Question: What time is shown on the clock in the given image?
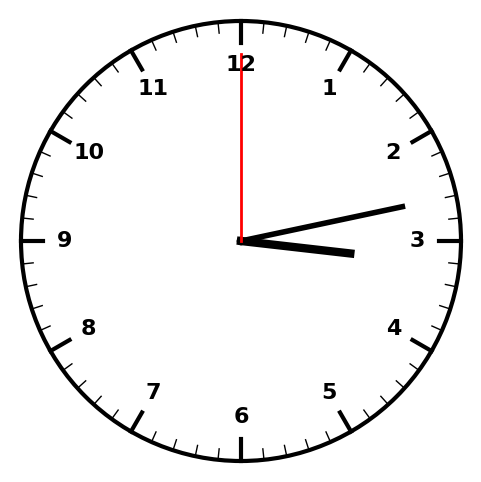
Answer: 03:13:00